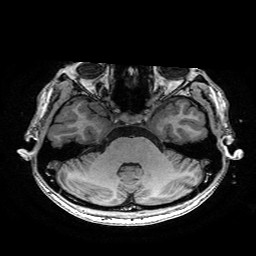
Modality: T1w
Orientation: coronal
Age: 27
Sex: female
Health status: healthy
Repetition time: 2.53 s
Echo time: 0.0034 s